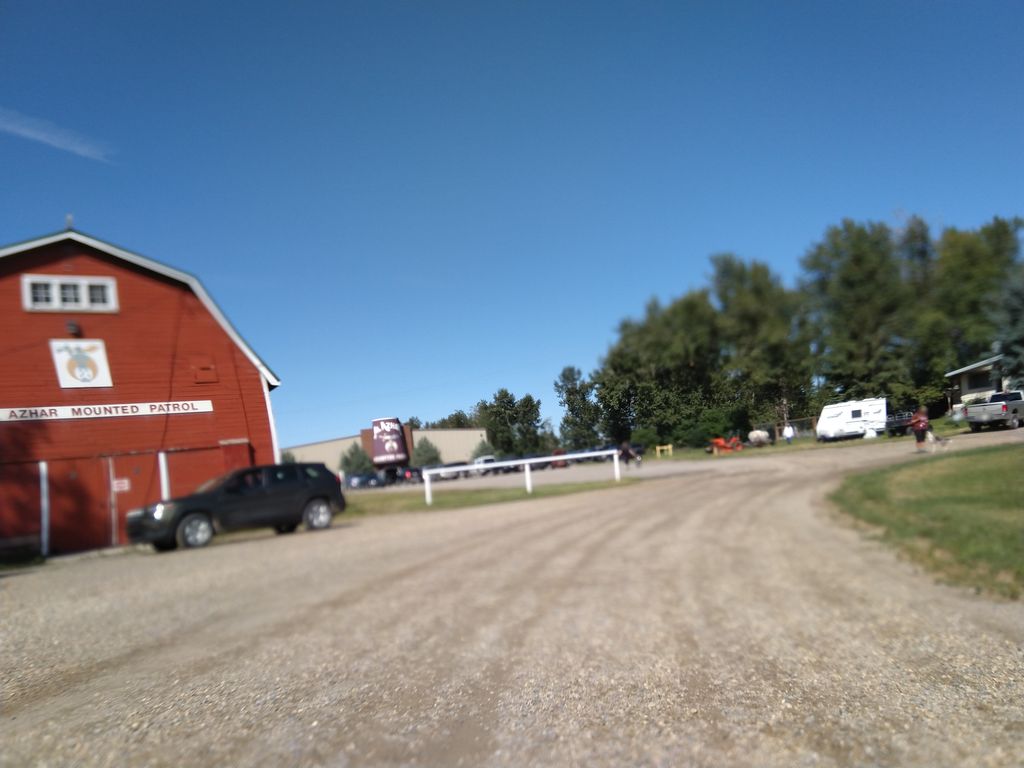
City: calgary